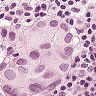
Metastatic tissue present: yes